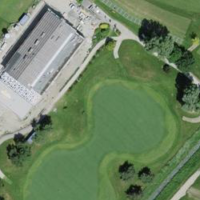
EUNIS habitat code: 53
Species observed at this site:
Potentilla micrantha